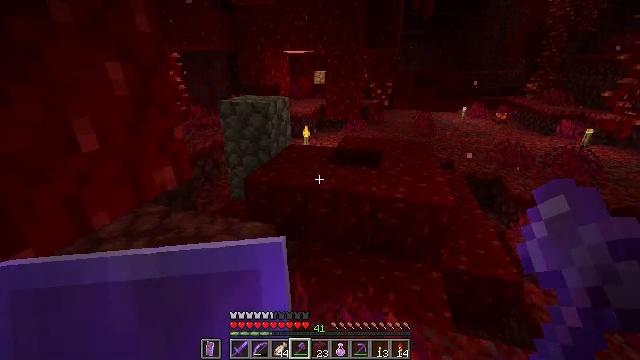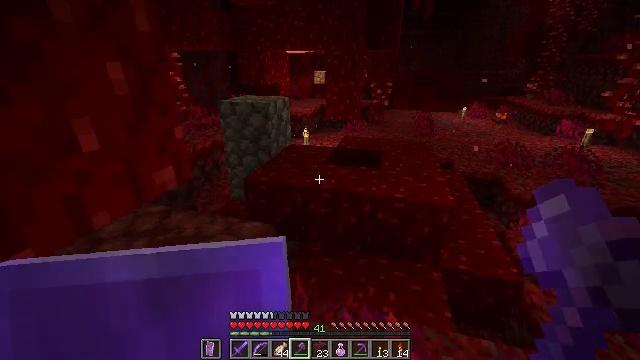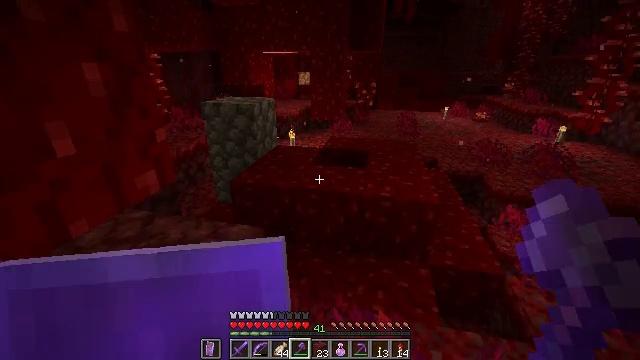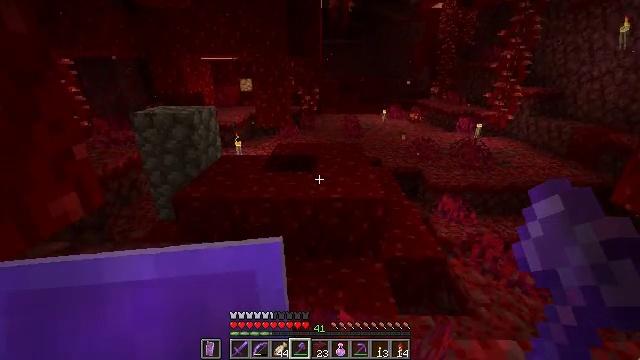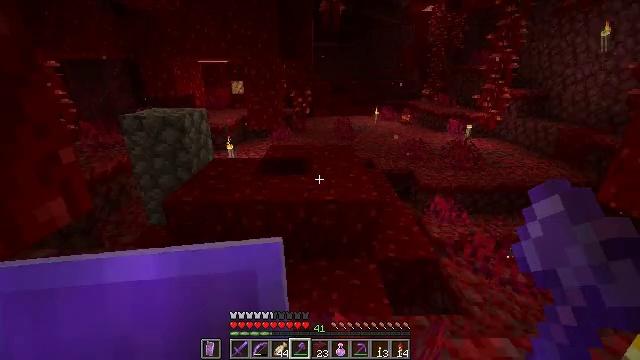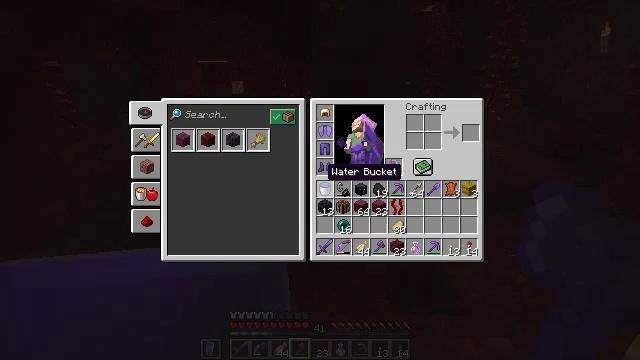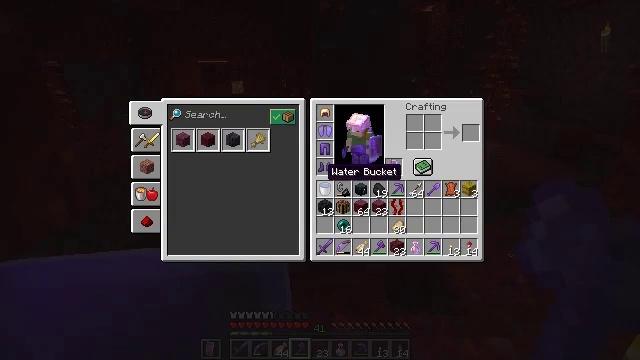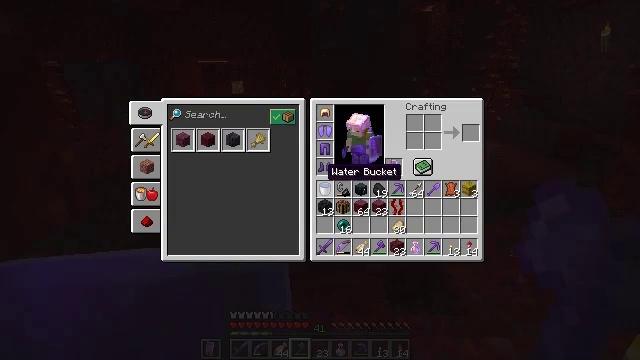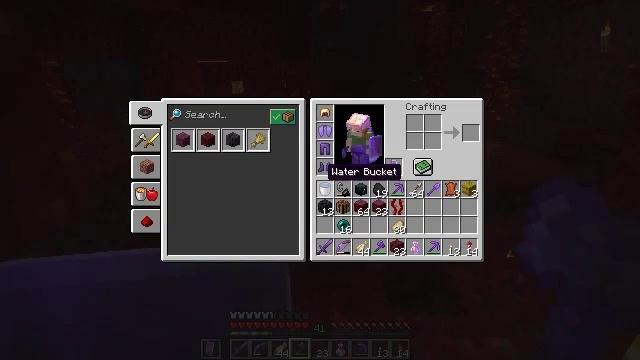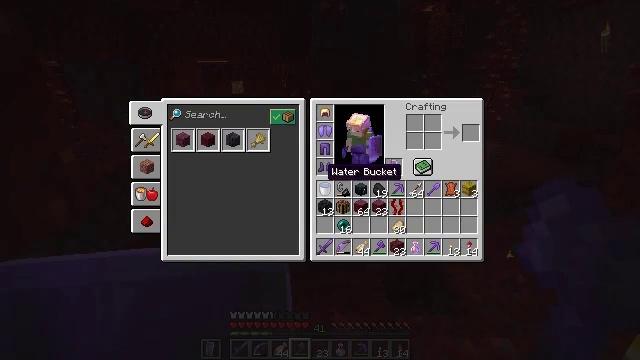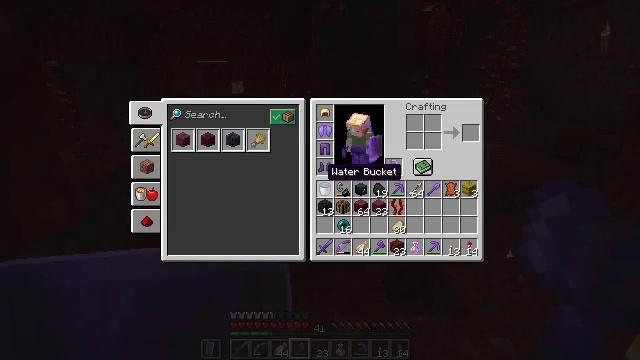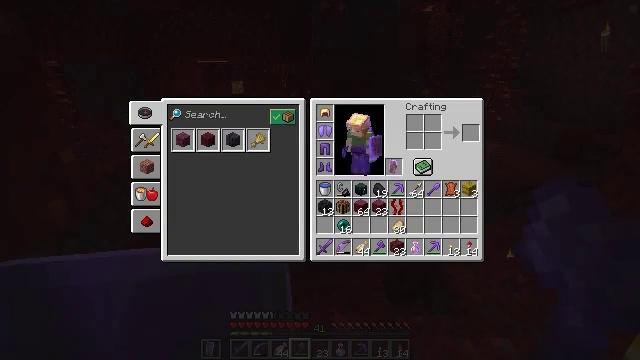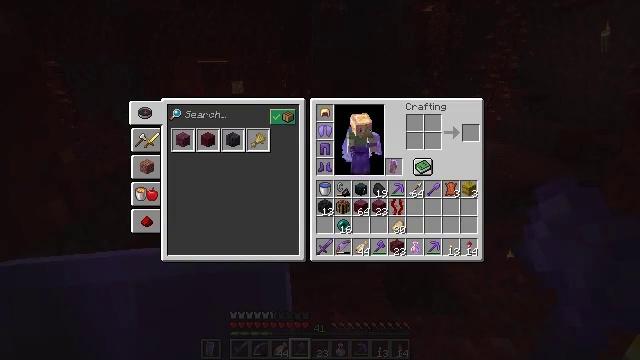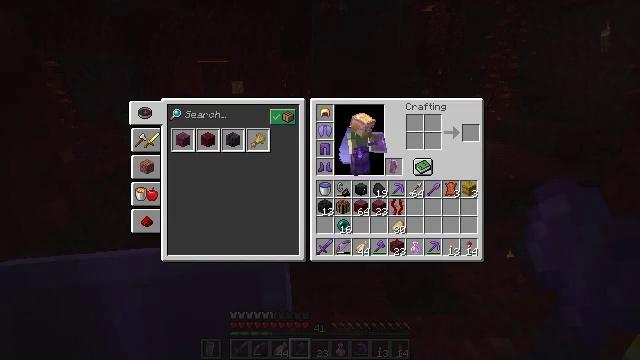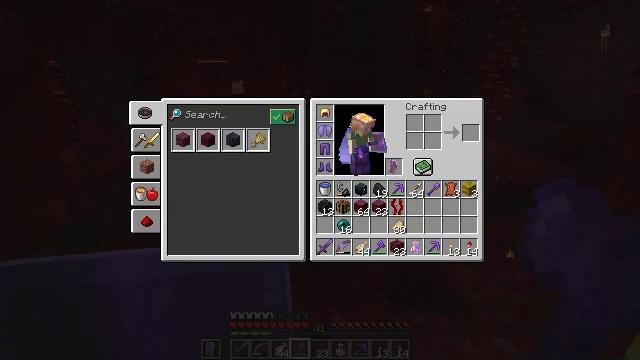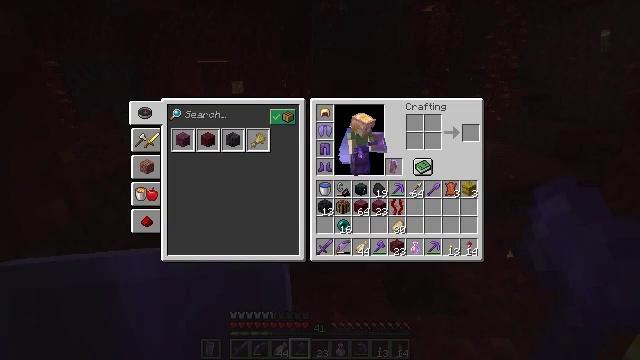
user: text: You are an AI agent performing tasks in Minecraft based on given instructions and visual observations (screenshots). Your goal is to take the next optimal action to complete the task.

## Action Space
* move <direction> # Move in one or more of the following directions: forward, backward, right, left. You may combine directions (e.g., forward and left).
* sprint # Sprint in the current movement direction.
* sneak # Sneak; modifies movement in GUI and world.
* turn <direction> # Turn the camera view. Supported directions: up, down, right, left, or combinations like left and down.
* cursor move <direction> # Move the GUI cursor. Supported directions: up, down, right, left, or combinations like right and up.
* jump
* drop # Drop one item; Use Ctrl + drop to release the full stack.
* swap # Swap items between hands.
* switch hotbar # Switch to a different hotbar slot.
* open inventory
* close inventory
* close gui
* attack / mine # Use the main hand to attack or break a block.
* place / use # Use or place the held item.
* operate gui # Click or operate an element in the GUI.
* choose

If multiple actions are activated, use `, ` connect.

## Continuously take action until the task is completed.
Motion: motion action
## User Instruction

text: Mine the crimson stem in the Nether.
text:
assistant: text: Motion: no_op
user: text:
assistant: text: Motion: turn right
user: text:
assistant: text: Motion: turn right and up
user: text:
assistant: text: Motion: turn right
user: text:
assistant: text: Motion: open inventory
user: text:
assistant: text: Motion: open inventory
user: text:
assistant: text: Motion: open inventory
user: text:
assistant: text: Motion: no_op
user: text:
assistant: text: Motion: no_op
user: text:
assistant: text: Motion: no_op
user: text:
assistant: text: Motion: turn right
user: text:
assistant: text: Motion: turn right
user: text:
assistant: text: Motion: turn right
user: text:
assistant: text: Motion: no_op
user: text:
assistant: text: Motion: no_op
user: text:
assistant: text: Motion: no_op
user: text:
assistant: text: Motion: no_op
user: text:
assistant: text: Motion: no_op
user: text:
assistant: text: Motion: no_op
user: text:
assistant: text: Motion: no_op
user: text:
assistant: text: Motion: no_op
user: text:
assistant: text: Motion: turn left
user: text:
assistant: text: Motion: turn left
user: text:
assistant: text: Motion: turn left
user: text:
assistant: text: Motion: turn left and up
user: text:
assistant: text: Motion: turn left
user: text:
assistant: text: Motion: move forward
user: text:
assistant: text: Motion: move forward
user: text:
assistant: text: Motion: move forward
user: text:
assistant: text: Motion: move forward